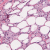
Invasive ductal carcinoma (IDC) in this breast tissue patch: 0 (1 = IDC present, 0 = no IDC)